Interaction volume radius: 10 \u00c5
Interaction volume height: 15 \u00c5
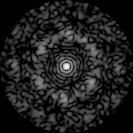
Disorder parameter: 0.736